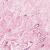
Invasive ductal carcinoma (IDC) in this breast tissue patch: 0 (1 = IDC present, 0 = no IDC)